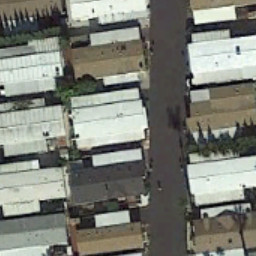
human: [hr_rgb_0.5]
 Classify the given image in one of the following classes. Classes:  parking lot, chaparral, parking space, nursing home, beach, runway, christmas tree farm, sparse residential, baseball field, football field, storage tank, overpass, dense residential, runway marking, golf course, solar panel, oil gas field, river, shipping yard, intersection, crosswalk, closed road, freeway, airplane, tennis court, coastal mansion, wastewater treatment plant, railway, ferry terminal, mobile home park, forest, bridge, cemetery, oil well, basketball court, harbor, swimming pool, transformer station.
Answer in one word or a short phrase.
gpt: mobile home park